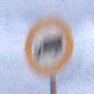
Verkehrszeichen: VerbotFuerKraftfahrzeugeUeberDreiKommaFuenfTonnen
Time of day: Midday
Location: Outdoor (Urban)
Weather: Overcast
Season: NotSpecified
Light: Natural